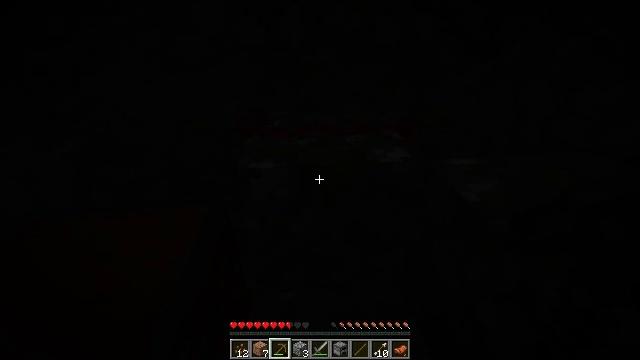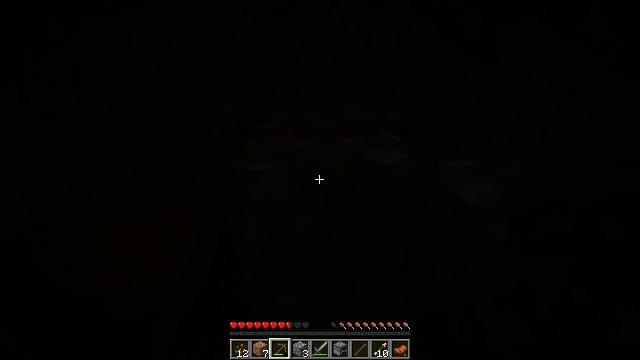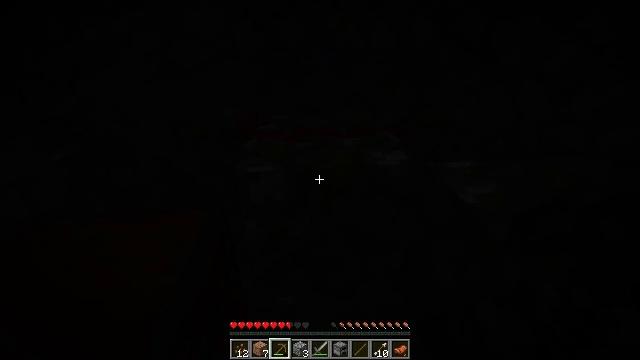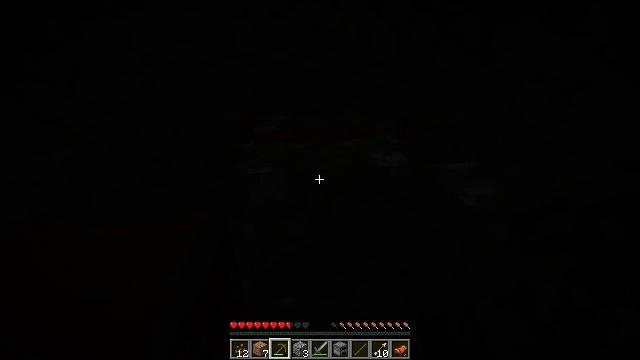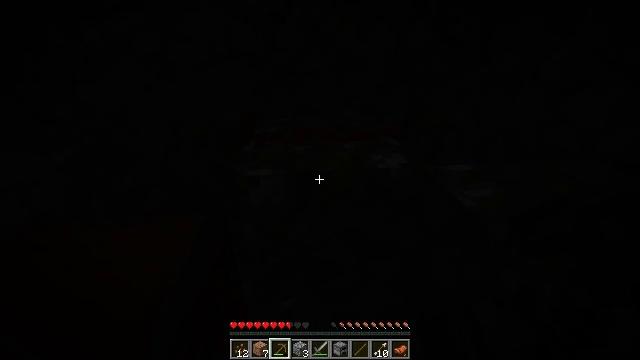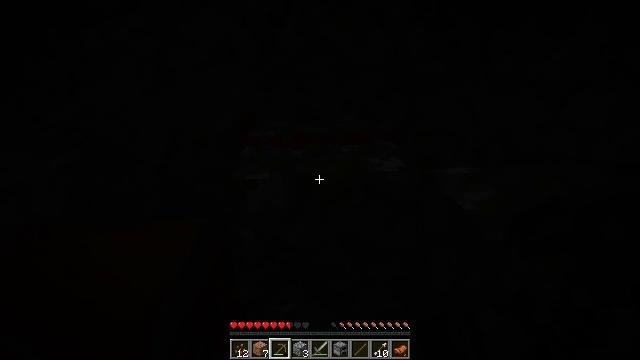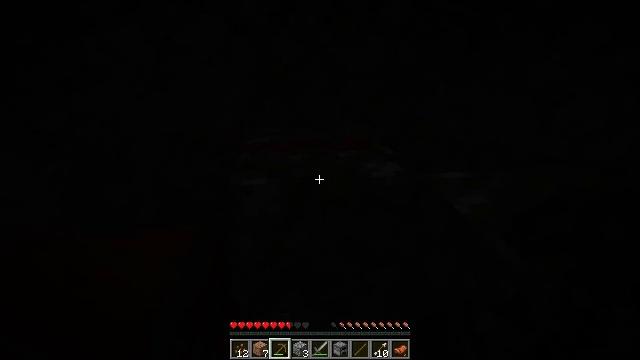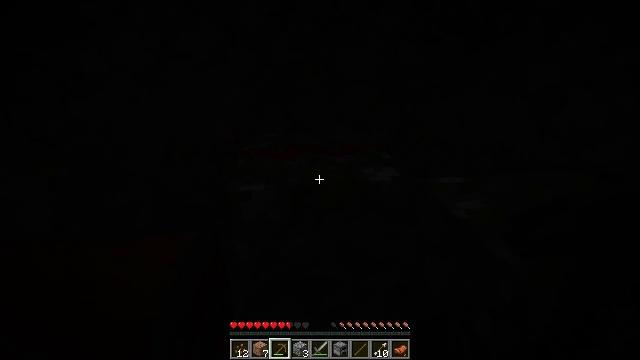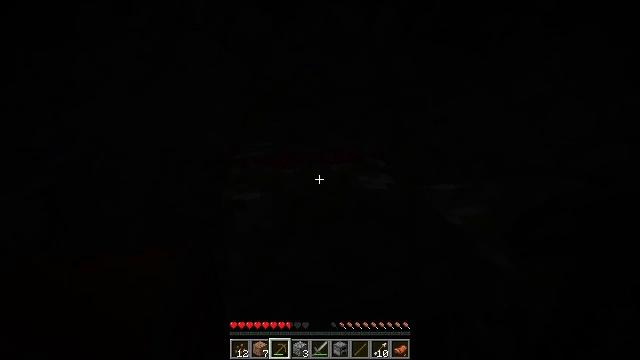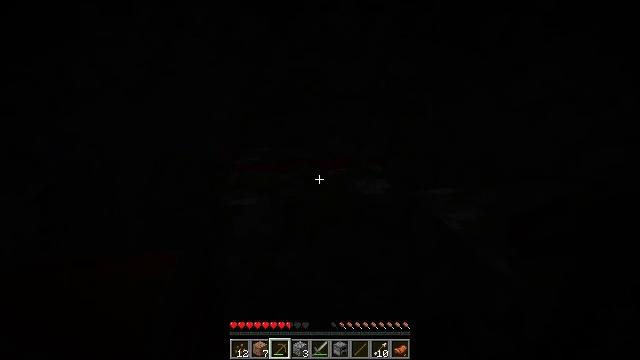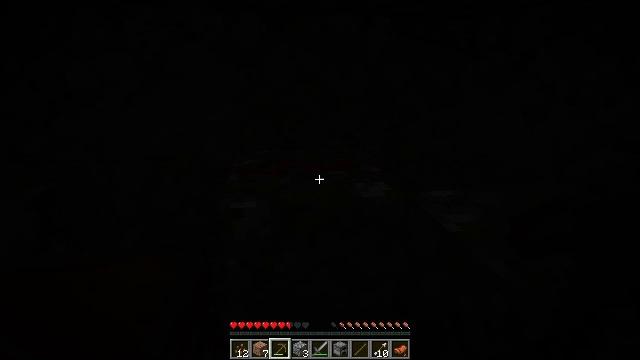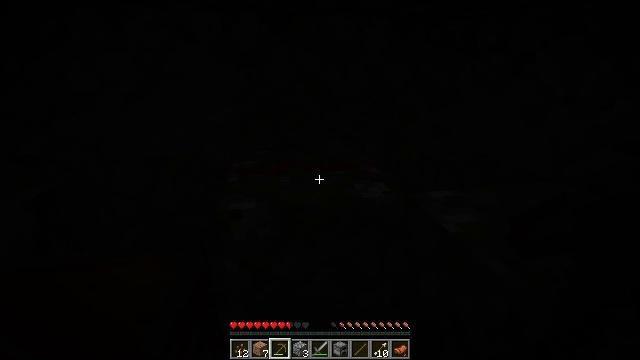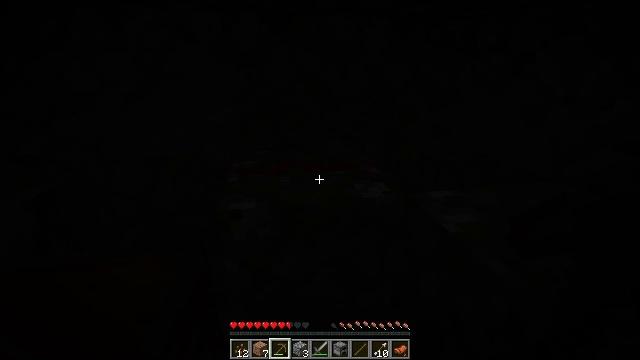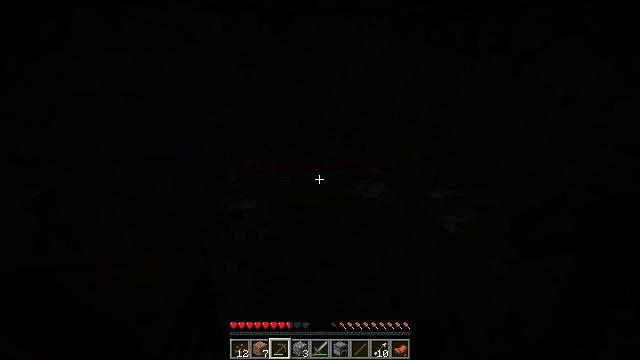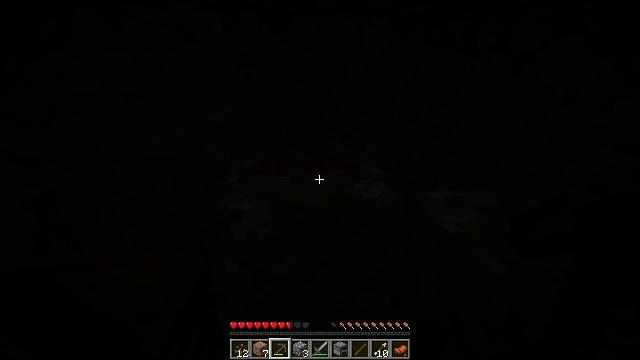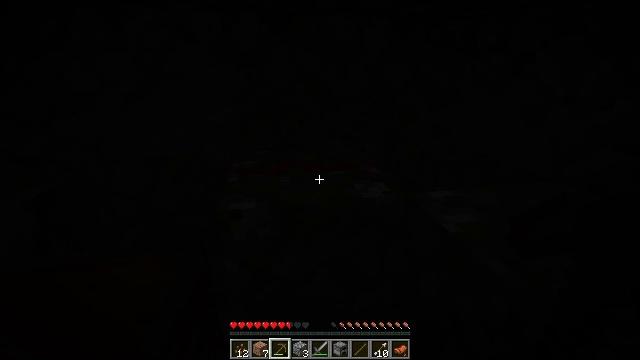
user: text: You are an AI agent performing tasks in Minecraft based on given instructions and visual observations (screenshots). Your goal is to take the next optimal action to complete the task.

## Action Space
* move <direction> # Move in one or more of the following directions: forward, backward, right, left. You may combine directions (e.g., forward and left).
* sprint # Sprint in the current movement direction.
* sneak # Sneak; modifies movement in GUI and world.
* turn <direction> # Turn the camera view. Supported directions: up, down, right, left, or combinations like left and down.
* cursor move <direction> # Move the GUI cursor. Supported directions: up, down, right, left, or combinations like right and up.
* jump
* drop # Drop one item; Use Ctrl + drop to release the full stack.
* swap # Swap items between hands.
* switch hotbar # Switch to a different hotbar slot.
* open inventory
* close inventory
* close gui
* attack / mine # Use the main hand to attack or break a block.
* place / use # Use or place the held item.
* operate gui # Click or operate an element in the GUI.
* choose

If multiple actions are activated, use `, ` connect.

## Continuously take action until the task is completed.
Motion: motion action
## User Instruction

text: Retrieve the redstone wire by breaking it.
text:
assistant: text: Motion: no_op
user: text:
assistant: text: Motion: no_op
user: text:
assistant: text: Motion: no_op
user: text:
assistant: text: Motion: no_op
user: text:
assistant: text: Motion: no_op
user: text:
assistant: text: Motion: turn up
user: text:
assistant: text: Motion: turn up
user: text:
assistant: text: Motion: turn right and up
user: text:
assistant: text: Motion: turn up
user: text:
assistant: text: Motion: no_op
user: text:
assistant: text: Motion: no_op
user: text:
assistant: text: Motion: no_op
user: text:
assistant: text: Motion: no_op
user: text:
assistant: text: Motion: no_op
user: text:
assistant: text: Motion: no_op
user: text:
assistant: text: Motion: no_op
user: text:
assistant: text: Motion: no_op
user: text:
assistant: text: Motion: no_op
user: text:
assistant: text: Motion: no_op
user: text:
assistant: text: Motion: no_op
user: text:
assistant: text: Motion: no_op
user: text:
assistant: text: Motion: no_op
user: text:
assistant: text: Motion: no_op
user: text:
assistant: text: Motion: no_op
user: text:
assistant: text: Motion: no_op
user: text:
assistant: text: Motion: no_op
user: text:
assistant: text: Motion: no_op
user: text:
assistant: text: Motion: no_op
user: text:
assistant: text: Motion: use / place
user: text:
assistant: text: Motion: use / place